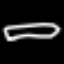
Label: pencil